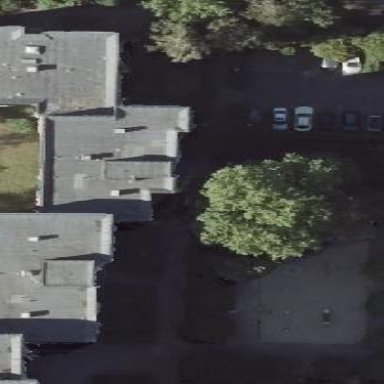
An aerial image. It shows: Flat-roofed apartment building.